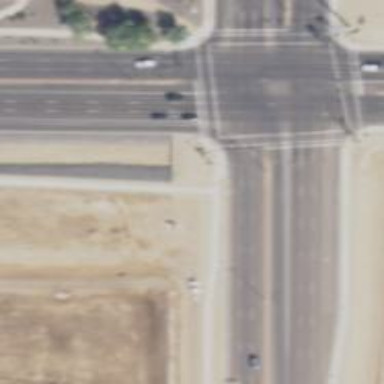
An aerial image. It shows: Crossing on the road.